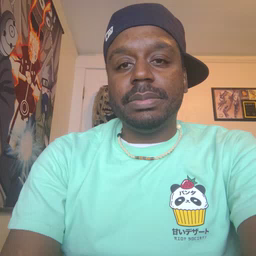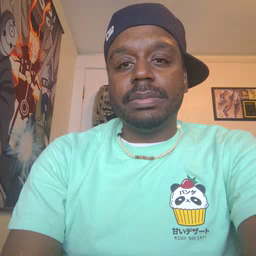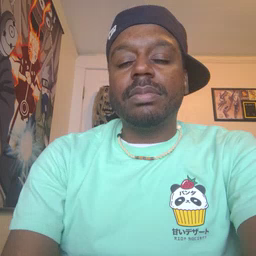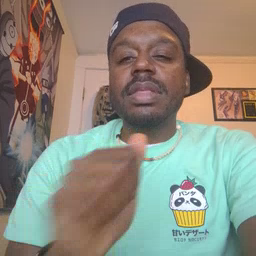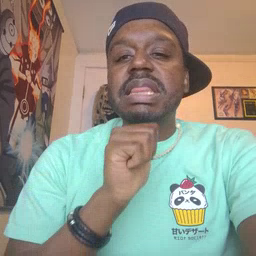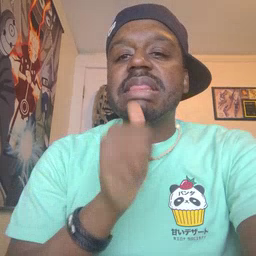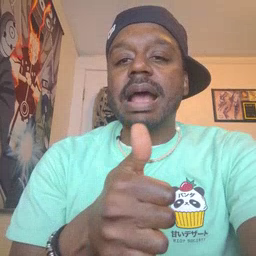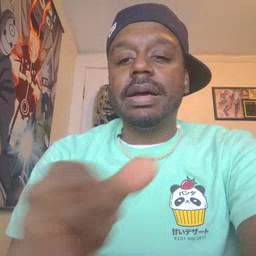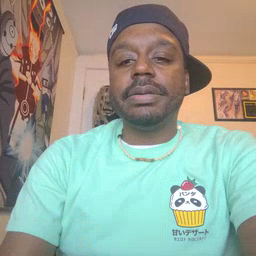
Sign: not